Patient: sex F, age 59
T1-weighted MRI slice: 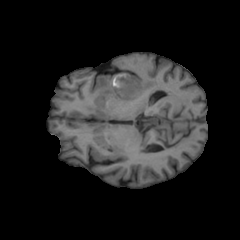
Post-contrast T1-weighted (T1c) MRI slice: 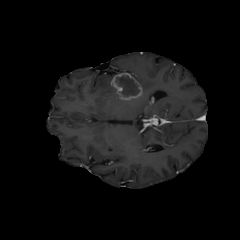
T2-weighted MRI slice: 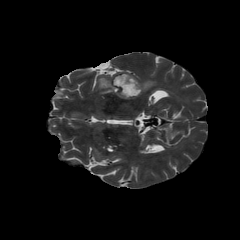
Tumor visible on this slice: yes
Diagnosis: Glioblastoma, IDH-wildtype
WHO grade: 4